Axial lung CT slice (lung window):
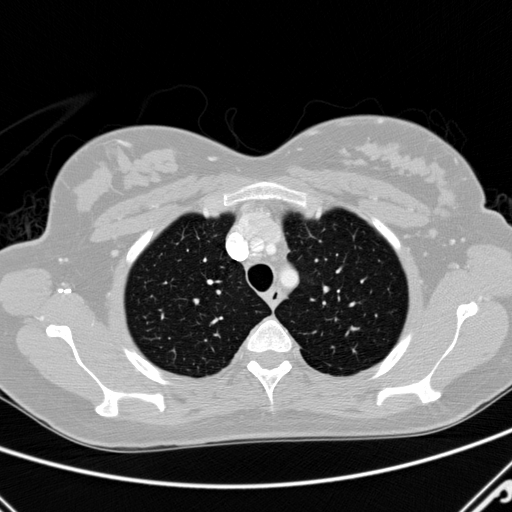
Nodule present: no